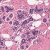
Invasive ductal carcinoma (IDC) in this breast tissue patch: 0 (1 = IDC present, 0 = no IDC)